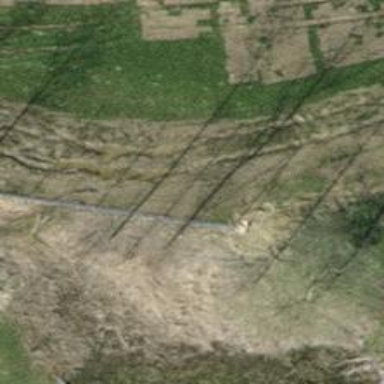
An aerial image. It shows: Fence is in the image.